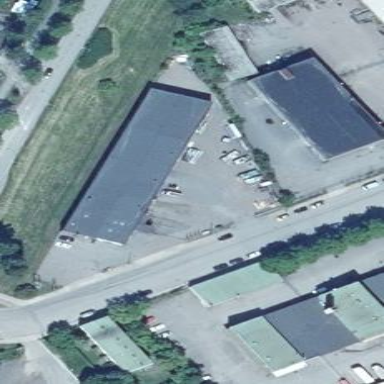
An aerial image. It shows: Industrial building with flat roof. The building is tan in color.